Here is the raw acceleration-versus-time signal recorded on a bearing housing. Diagnose the bearing from this image, choosing from: normal, inner_race, outer_race, ball.
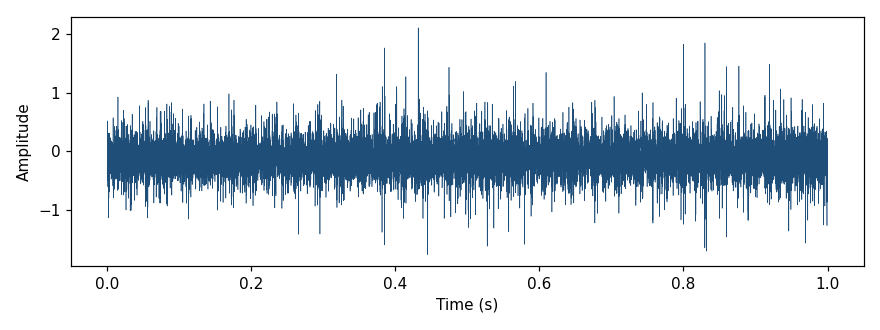
Answer: inner_race